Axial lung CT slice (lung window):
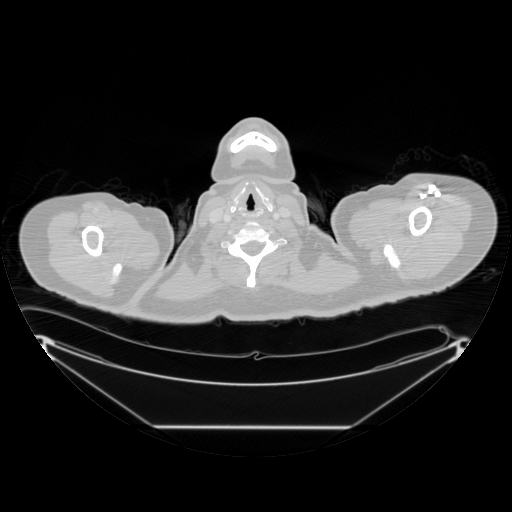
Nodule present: no